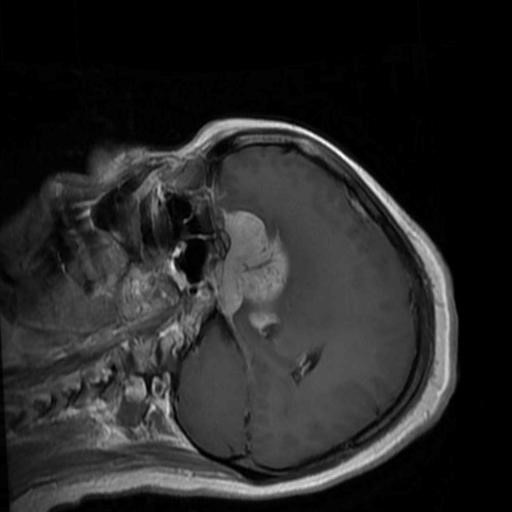
Label: brain_menin